Question: I have a view for which I'd like to mock the 'Show' behaviour.

Once the credentials have been entered, the [Connecter] button enables itself, and then the user can click. I wish I could reproduce this behaviour without having to show the view and actually really enter my credentials.
The application is a WinForms MDI presented by the 'IApplicationPresenter'. The 'IApplicationPresenter' raises the 'ShowView' to which the 'IApplicationView' subscribed.
Then, when the 'IApplicationView.Shown', the 'IApplicationPresenter' forces the user to authenticate like this:
'''
public void OnViewShown() { forceAuthentication(); }
private void forceAuthentication() {
IAuthenticationView authView = new AuthenticationView();
IAuthenticationPrenseter authPresenter = new AuthenticationPresenter();
authPresenter.ShowView();
}
'''
It's like I can smell one thing.
1. It's just like I could inject the IAuthenticationView to the IApplicationPresenter. Then, this would allow me to inject my mocked view to it, and avoid the view being actually shown, which is in fact what I want to come up with. Is it the best way to make it?
Now, I want to test that when the 'IApplicationView' is shown, the 'IApplicationPresenter' is notified and forces authentication.
Any thoughts of a better approach in terms of mocking here?
>
'''
public interface IView {
void CloseView();
void SetTitle(string title);
void ShowView();
void RaiseVoidEvent(VoidEventHandler @event);
event VoidEventHandler OnViewInitialize;
event VoidEventHandler OnViewShown;
}
'''
'''
public interface IApplicationView : IView {
void OnUserAuthenticated();
event VoidEventHandler ManageRequestsClicked;
}
'''
'''
public interface IPresenter<V> where V : IView {
V View { get; }
IDatabaseUser CurrentUser { get; }
void CloseView();
void OnViewInitialize();
void RaiseVoidEvent(VoidEventHandler @event);
void ShowView();
event VoidEventHandler OnCloseView;
event VoidEventHandler OnShowView;
}
'''
'''
public abstract class Presenter<V> : IPresenter<V> where V : IView {
public Presenter(V view) {
if (view == null) throw new ArgumentNullException("view");
View = view;
View.OnViewInitialize += OnViewInitialize;
OnCloseView += View.CloseView;
OnShowView += View.ShowView;
}
public virtual IDatabaseUser CurrentUser { get; protected set; }
public virtual V View { get; private set; }
public virtual void CloseView() { RaiseVoidEvent(OnCloseView); }
public virtual void OnViewInitialize() { }
public void RaiseVoidEvent(VoidEventHandler @event) { if (@event != null) @event(); }
public virtual void ShowView() { RaiseVoidEvent(OnShowView); }
public virtual event VoidEventHandler OnCloseView;
public virtual event VoidEventHandler OnShowView;
}
'''
'''
public interface IApplicationPresenter : IPresenter<IApplicationView> {
IAuthenticationPresenter AuthenticationPresenter { get; set; }
void OnManageRequestsClicked();
void OnUserAuthenticated(UserAuthenticatedEventArgs e);
void OnViewShown();
}
'''
'''
public class ApplicationPresenter : Presenter<IApplicationView>, IApplicationPresenter {
public ApplicationPresenter(IApplicationView view) : this(view, null) { }
public ApplicationPresenter(IApplicationView view, IAuthenticationPresenter authPresenter) : base(view) {
AuthenticationPresenter = authPresenter;
View.OnViewShown += OnViewShown;
View.ManageRequestsClicked += OnManageRequestsClicked;
}
public IAuthenticationPresenter AuthenticationPresenter { get { return authenticationPresenter; } set { setAuthenticationPresenter(value); } }
public void OnManageRequestsClicked() {
var requests = new GestionDemandeAccesInformationForm();
requests.Database = database;
requests.MdiParent = (System.Windows.Forms.Form)View;
requests.Show();
}
public void OnUserAuthenticated(UserAuthenticatedEventArgs e) {
CurrentUser = new DatabaseUser(e.Login, e.Password, e.DatabaseInstance);
database = new DatabaseSessionFactory(CurrentUser);
setAppTitle();
showRequestsManagementView();
}
public void OnViewShown() { forceAuthentication(); }
}
'''
'''
public interface IAuthenticationView : IView {
string ErrorMessage { get; set; }
string Instance { get; set; }
IEnumerable<string> Instances { get; set; }
string Login { get; set; }
string Password { get; set; }
void EnableConnectButton(bool enabled);
void SetDefaultInstance(string defaultInstance);
void RaiseSelectionChangedEvent(SelectionChangedEventHandler @event, SelectionChangedEventArgs e);
event VoidEventHandler OnConnect;
event SelectionChangedEventHandler OnDatabaseInstanceChanged;
event VoidEventHandler OnLoginChanged;
event VoidEventHandler OnPasswordChanged;
}
'''
'''
public interface IAuthenticationPresenter : IValidatablePresenter, IPresenter<IAuthenticationView> {
void OnConnect();
void OnViewDatabaseInstanceChanged(SelectionChangedEventArgs e);
void OnViewLoginChanged();
void OnViewPasswordChanged();
void RaiseUserAuthenticatedEvent(UserAuthenticatedEventArgs e);
event UserAuthenticatedEventHandler UserAuthenticated;
}
'''
'''
public class AuthenticationPresenter : Presenter<IAuthenticationView>, IAuthenticationPresenter {
public AuthenticationPresenter(IAuthenticationView view, IMembershipService service) : base(view) {
MembershipService = service;
View.ErrorMessage = null;
View.SetTitle(ViewTitle);
subscribeToEvents();
}
public bool IsValid { get { return credentialsEntered(); } }
public IMembershipService MembershipService { get; set; }
public virtual void OnConnect() {
if (noDatabaseInstanceSelected()) display(MissingInstanceErrorMessage);
else if (noLoginEntered()) display(MissingLoginErrorMessage);
else if (noPasswordEntered()) display(MissingPasswordErrorMessage);
else {
display(EverythingIsFine);
if (isAuthenticUser()) notifyTheApplicationThatTheUserIsAuthentic();
else { display(InvalidLoginOrPasswordErrorMessage); }
}
}
public override void OnViewInitialize() {
base.OnViewInitialize();
View.ErrorMessage = null;
View.Instances = Configuration.DatabaseInstances;
View.SetDefaultInstance(Configuration.DefaultInstance);
}
public void OnViewDatabaseInstanceChanged(SelectionChangedEventArgs e) { View.Instance = (string)e.Selected; }
public void OnViewLoginChanged() { View.EnableConnectButton(IsValid); }
public void OnViewPasswordChanged() { View.EnableConnectButton(IsValid); }
public void RaiseUserAuthenticatedEvent(UserAuthenticatedEventArgs e) { if (UserAuthenticated != null) UserAuthenticated(e); }
public event UserAuthenticatedEventHandler UserAuthenticated;
}
'''
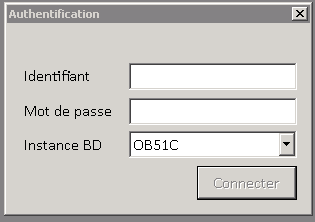
Answer: If I were you, I'd inject a factory for creating 'AuthenticationPresenter' and in your test I would call 'OnViewShown()' and verify on your mock (of the presenter returned by the factory) that 'ShowView' is called.
Note that I haven't compiled this, I don't have a C# compiler right now.
Here is my version of the test. Based on my interpretation of what you really want to test :
'''
[TestClass]
public class ApplicationPresenterTests
{
[TestClass]
public class OnViewShown : ApplicationPresenterTests
{
[TestMethod]
public void ForceAuthentication()
{
// given
var authenticationPresenterFactory = new Mock<IAuthenticationPresenterFactory>();
var authenticationPresenter = new Mock<IAuthenticationPresenter>();
authenticationPresenterFactory.Setup(f => f.create()).Returns(authenticationPresenter.Object);
var presenter = new ApplicationPresenter(authenticationPresenterFactory);
// when
presenter.OnViewShown();
// then
authenticationPresenter.Verify(p => p.ShowView());
}
}
'''